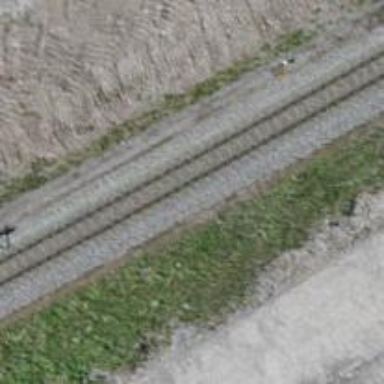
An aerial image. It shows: Narrow-gauge railway track with electrified contact line. The railway has one track.